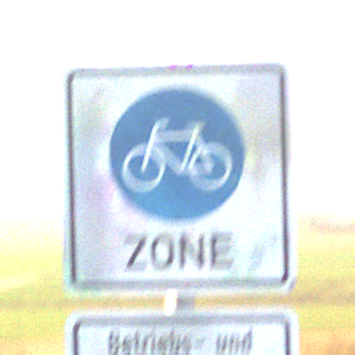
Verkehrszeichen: BeginnFahrradzone
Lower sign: BesondereFahrzeugeUndTransportgueter9
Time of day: SunriseSunset
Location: Outdoor (Nature)
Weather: Clear
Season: NotSpecified
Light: Natural